Interaction volume radius: 5 \u00c5
Interaction volume height: 20 \u00c5
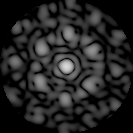
Disorder parameter: 0.5694